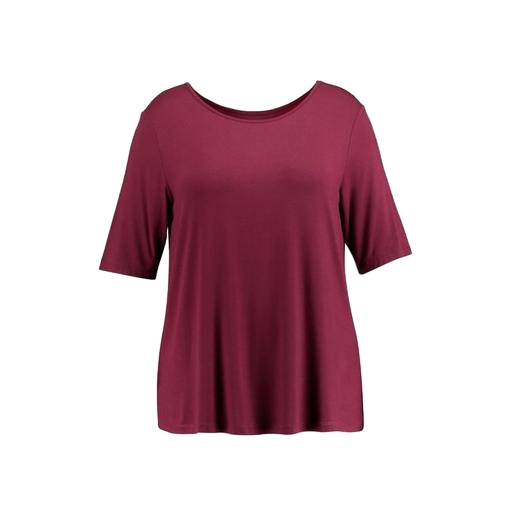
loose fit t-shirt, a-line t-shirt, boxy fit t-shirt, white background